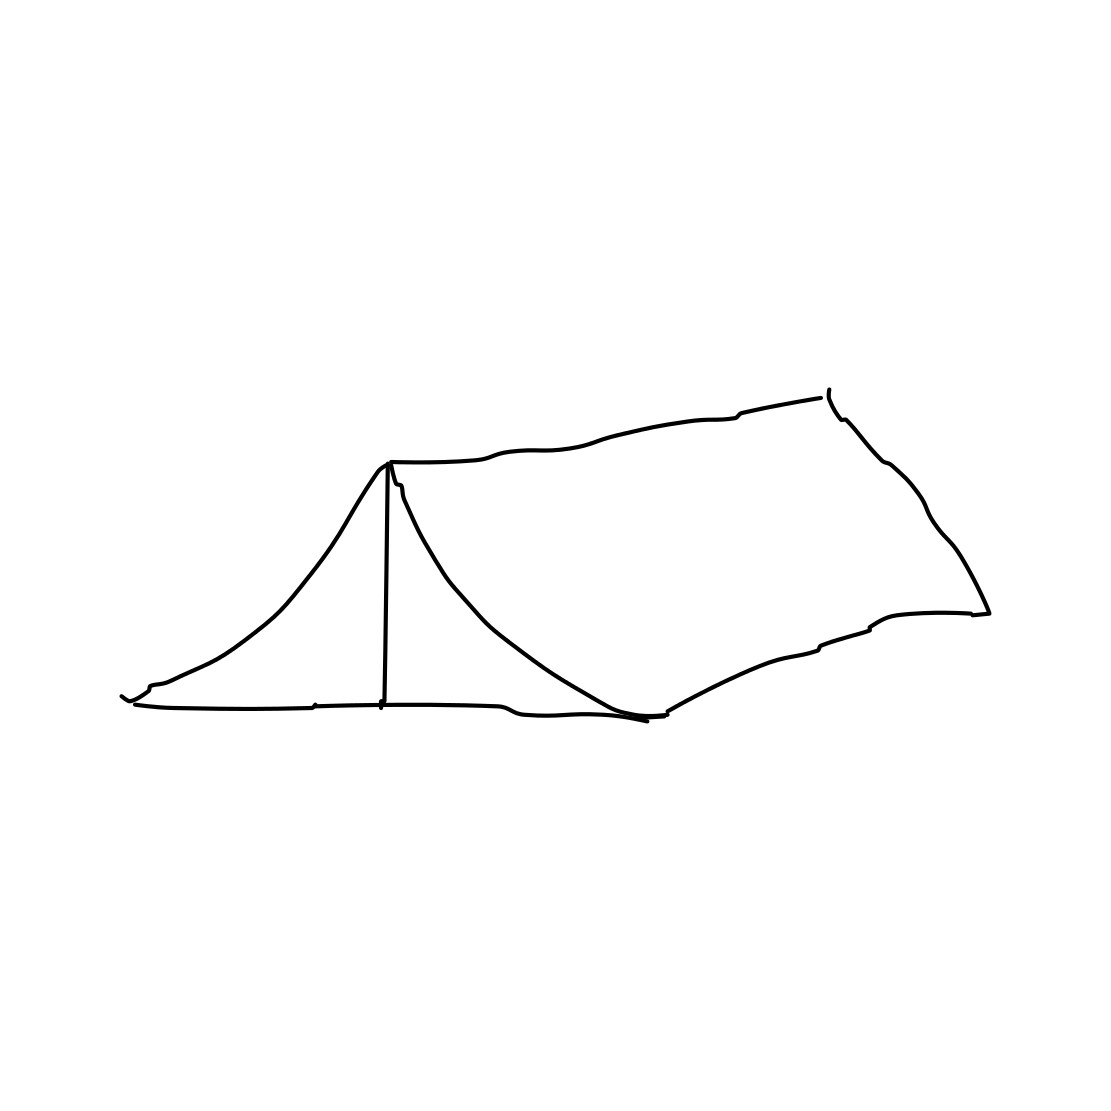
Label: tent